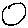
Label: circle